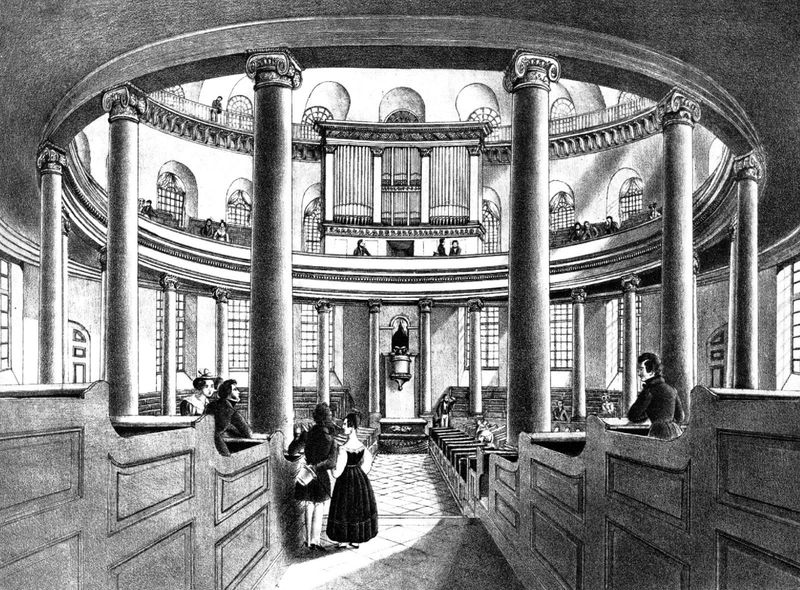
Titel: Paulskirche
Künstler: Johann Georg Christian Hess
Standort: Frankfurt (EU - D - H)
Schlagwörter: weiß, menschen, raum, schwarz, säule, säulen, zeichnung, gericht, kirche, theater, rund, balkon, zwei, zuschauer, saal, stufe, galerie, druck, altar, bänke, kapitell, reihen, orgel, korinthisch, parlament, ballhaus, plädoyer, sulen, kuppell